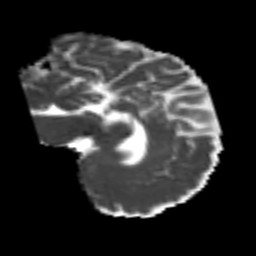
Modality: MD
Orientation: sagittal
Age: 53
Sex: male
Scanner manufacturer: siemens
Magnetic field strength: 3 T
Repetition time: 4.999 s
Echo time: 0.07946 s